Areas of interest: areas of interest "Business office"
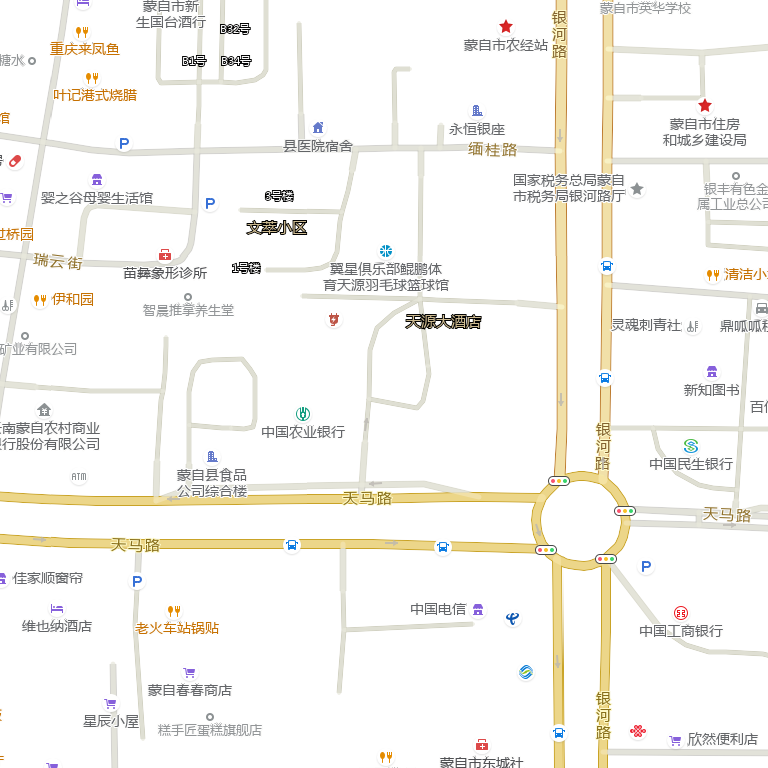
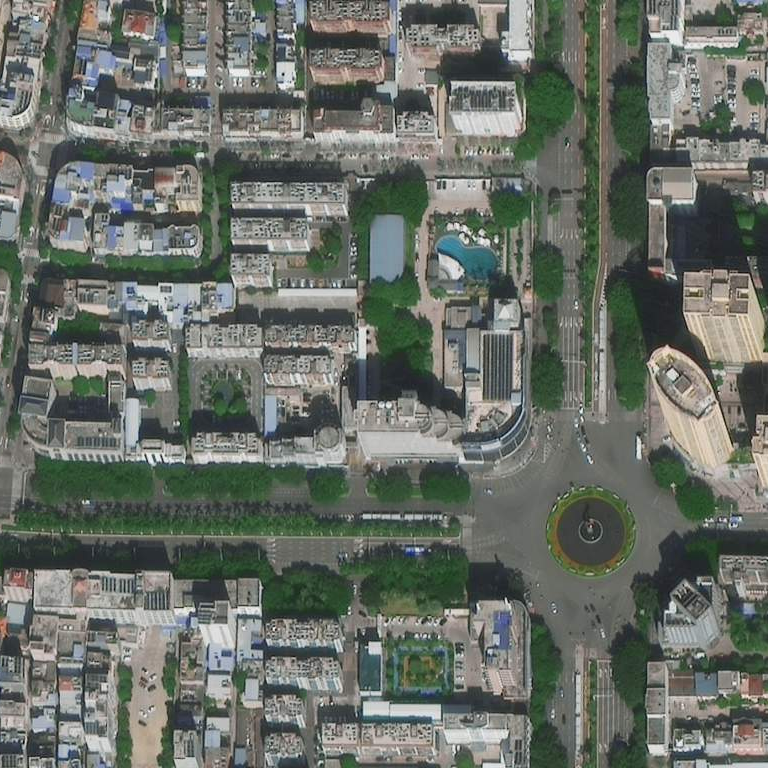